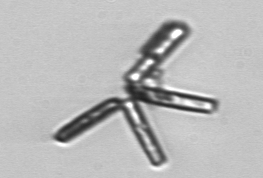
Label: Thalassionema